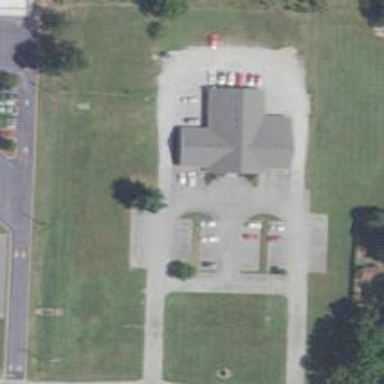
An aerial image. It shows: Healthcare clinic.